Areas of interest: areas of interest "BYD Dynasty Network (Anhui Zhi Di 4S Dealership)"
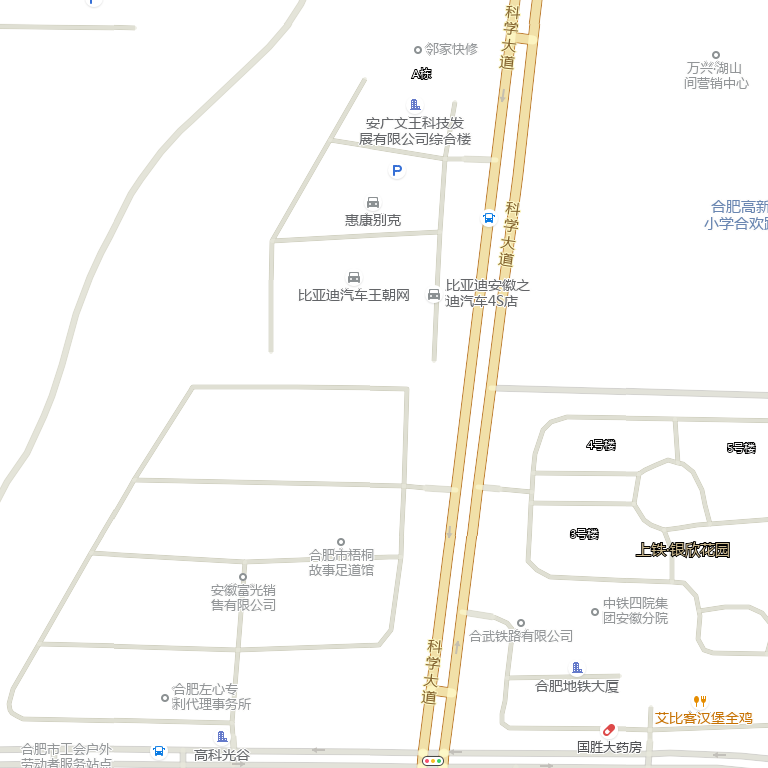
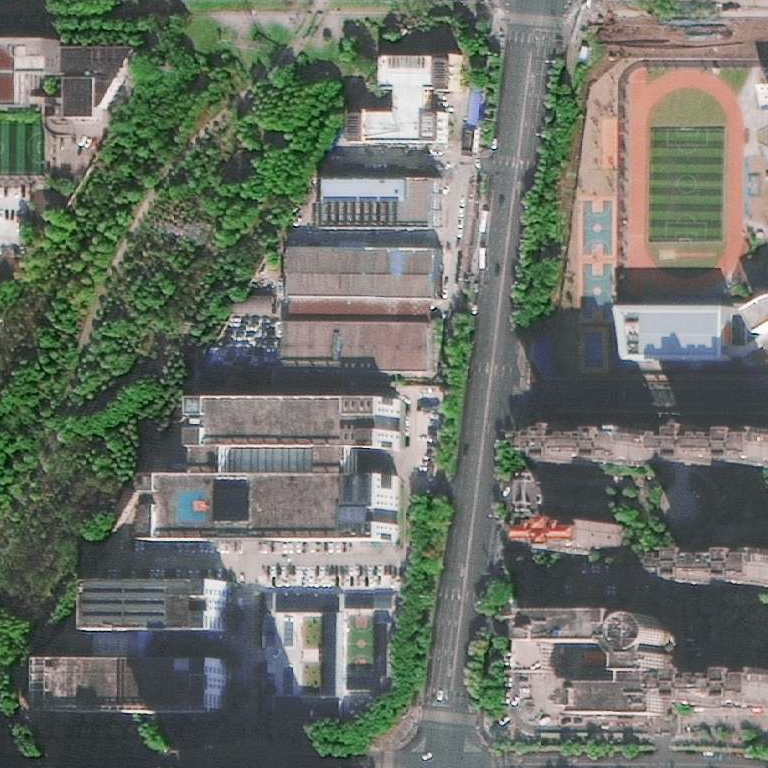